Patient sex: F
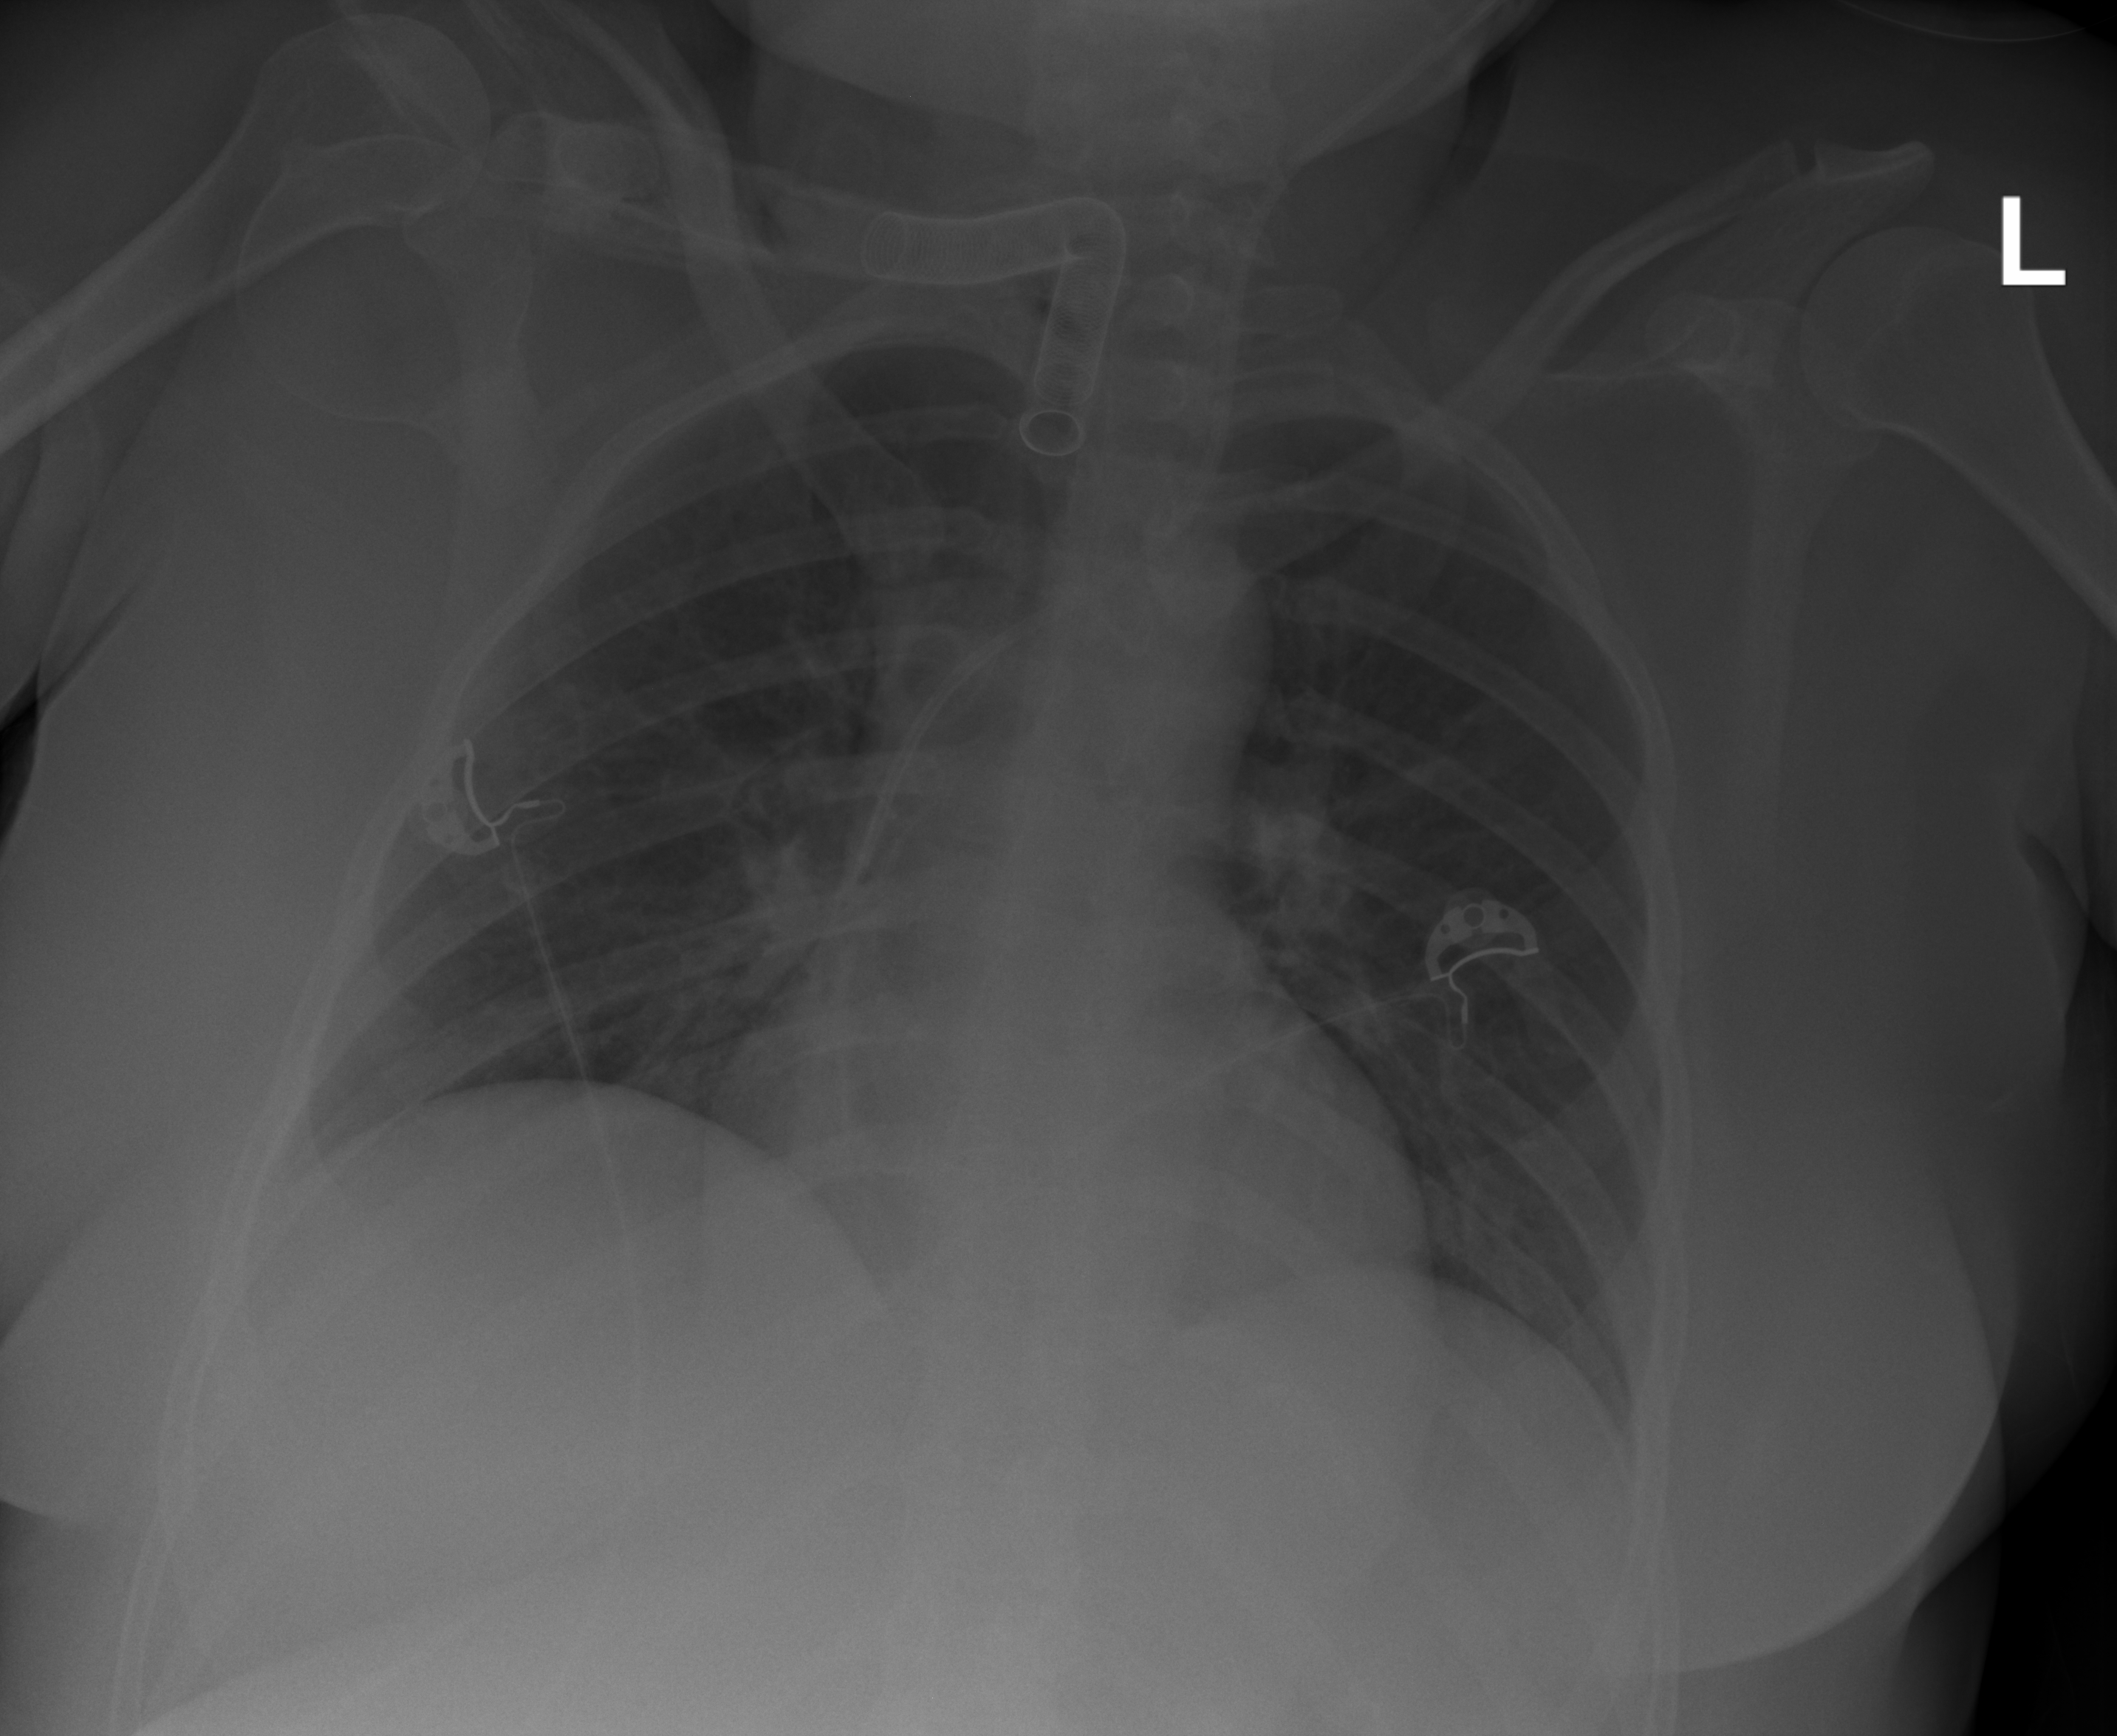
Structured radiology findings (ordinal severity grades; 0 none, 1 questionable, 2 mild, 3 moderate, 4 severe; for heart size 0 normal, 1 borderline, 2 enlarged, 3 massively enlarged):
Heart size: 0
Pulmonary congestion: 0
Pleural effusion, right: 2
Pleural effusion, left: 0
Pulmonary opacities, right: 0
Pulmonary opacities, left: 0
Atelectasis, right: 2
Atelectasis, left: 0